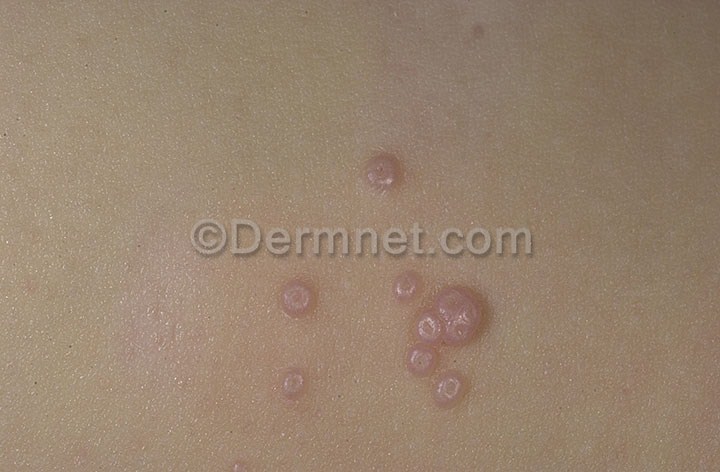
Disease: Warts Molluscum and other Viral Infections